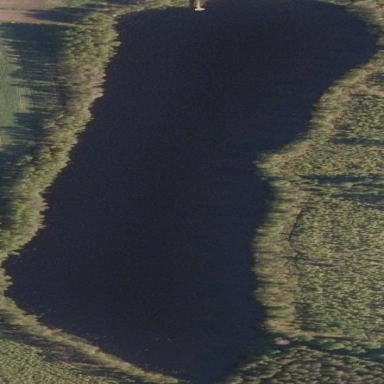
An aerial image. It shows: Pond surrounded by natural water.